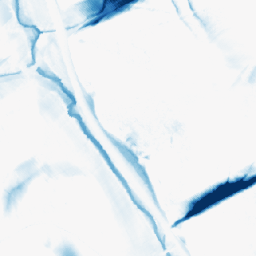
Category: morphological
Decomposition family: morphological_diamond
Decomposition parameters: operation: closing
radius: 20
Upsampling method: area
Upsampling parameters: scale: 4
Upsampling scale: 4